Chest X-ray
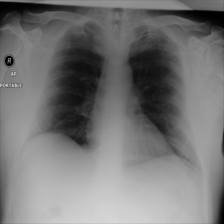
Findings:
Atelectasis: negative
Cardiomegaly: negative
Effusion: negative
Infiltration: negative
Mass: negative
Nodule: negative
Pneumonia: negative
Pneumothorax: negative
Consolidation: negative
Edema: negative
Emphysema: negative
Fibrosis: negative
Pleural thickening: negative
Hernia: negative